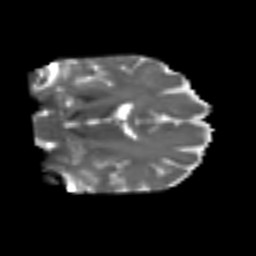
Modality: T2w
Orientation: coronal
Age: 50
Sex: female
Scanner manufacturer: siemens
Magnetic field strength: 3 T
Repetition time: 4.999 s
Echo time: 0.07946 s